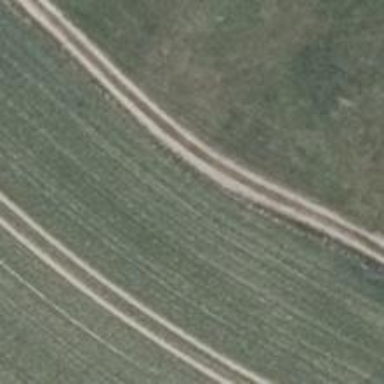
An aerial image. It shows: Sandy track with tracktype of grade5.